Field crop: maize
Growth stage: 2
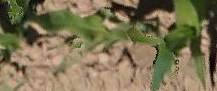
Species: maize